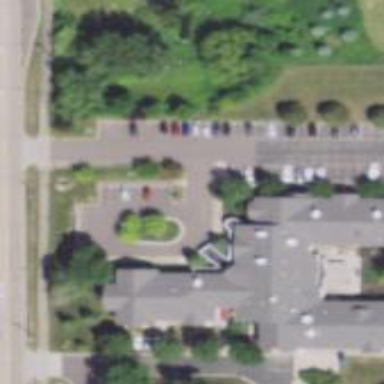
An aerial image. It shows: Nursing home building.